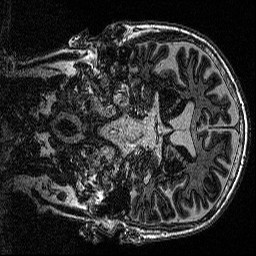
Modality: MP2RAGE
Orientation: coronal
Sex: male
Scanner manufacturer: siemens
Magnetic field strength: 3 T
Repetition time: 5 s
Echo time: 0.00292 s